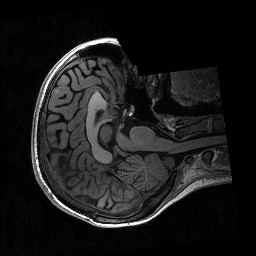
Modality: T1w
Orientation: axial